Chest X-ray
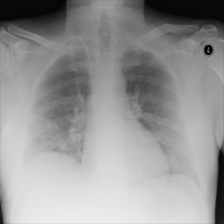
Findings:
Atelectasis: positive
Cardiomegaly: negative
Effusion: negative
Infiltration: negative
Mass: negative
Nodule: positive
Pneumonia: negative
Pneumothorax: negative
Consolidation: positive
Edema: negative
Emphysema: negative
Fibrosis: negative
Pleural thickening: negative
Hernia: negative